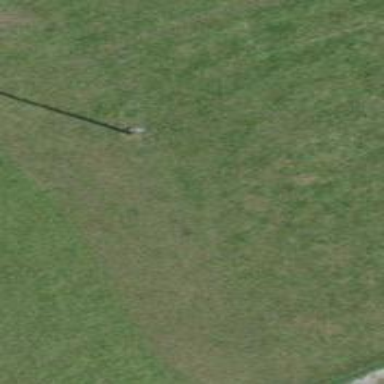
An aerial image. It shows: Utility pole in the area.